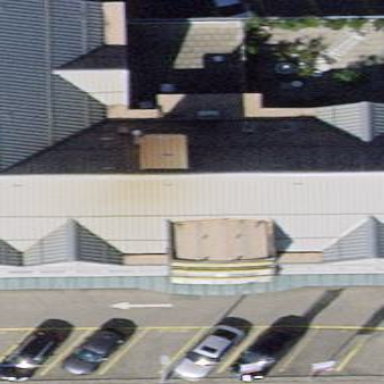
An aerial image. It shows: Gabled office building with pitched roof.